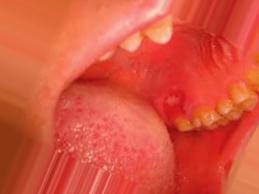
Condition: Mouth Ulcer